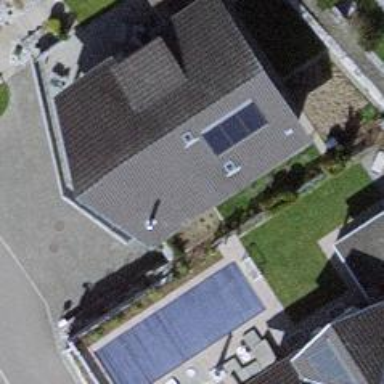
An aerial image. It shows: Solar power generator.